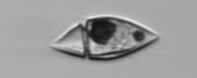
Label: Amphidinium